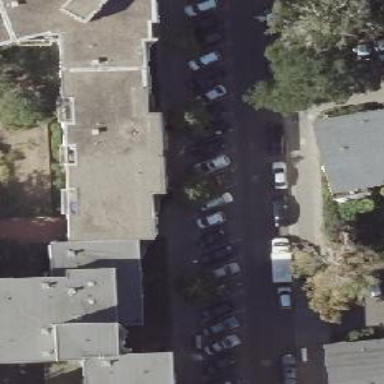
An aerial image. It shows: Residential road with parallel on-street parking. The road has asphalt surface with separate sidewalk.